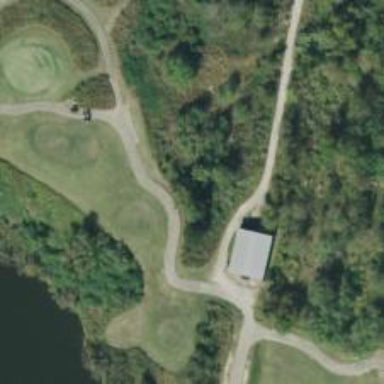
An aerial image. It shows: Path for both road and golf.